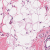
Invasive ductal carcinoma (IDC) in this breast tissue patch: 0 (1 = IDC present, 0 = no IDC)